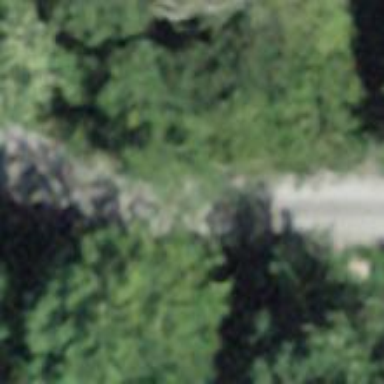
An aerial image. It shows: Unclassified road.